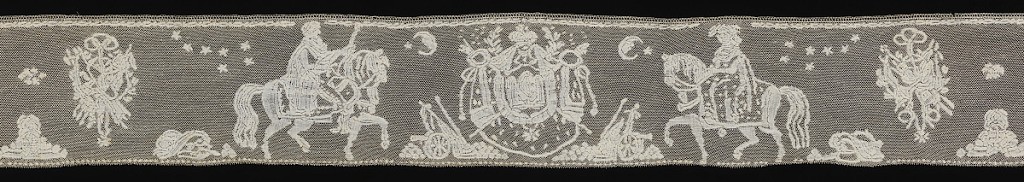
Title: Band
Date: ca. 1810
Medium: linen Technique: bobbin lace (Valenciennes ground)
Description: Band of bobbin lace has a royal couple, each on horseback, facing each other. In between the pair is a royal coat of arms. Other motifs include royal emblems, a sprinkling of stars, and two moons.